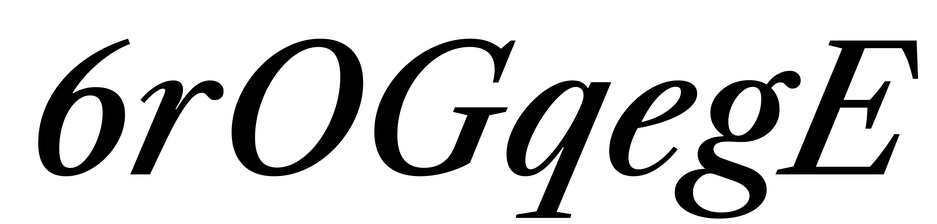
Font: LibreCaslonText-Italic_Medium_Italic